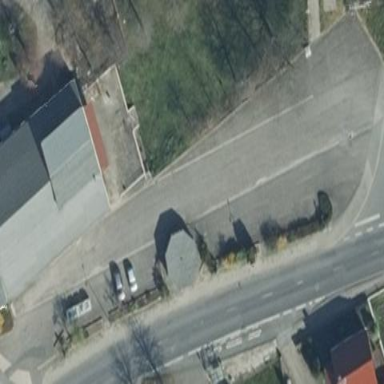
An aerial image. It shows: Parking area with surface.